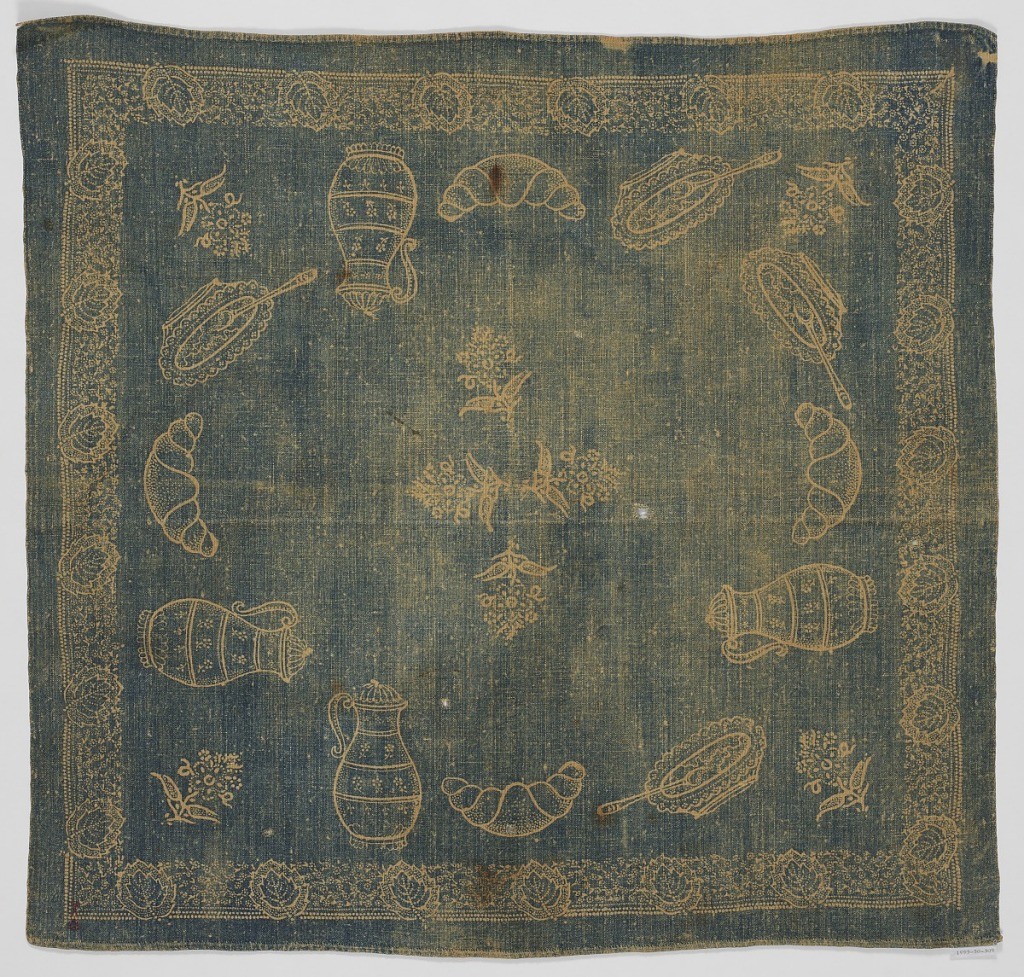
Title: Table cover
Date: late 18th century
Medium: linen Technique: block printed using resist, then indigo dyed on plain weave
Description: Small table cover with design of a croissant, pot of chocolate or coffee and a dish with a long handled spoon repeated on each side. In white on blue. Hemmed top and bottom.